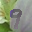
Label: 9